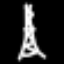
Label: The Eiffel Tower